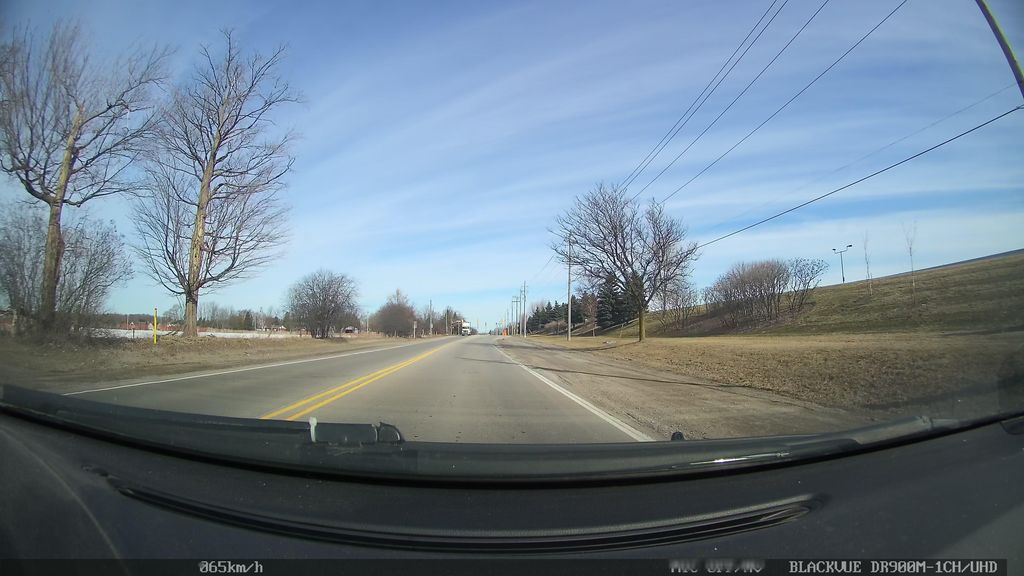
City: kitchener-waterloo